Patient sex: F
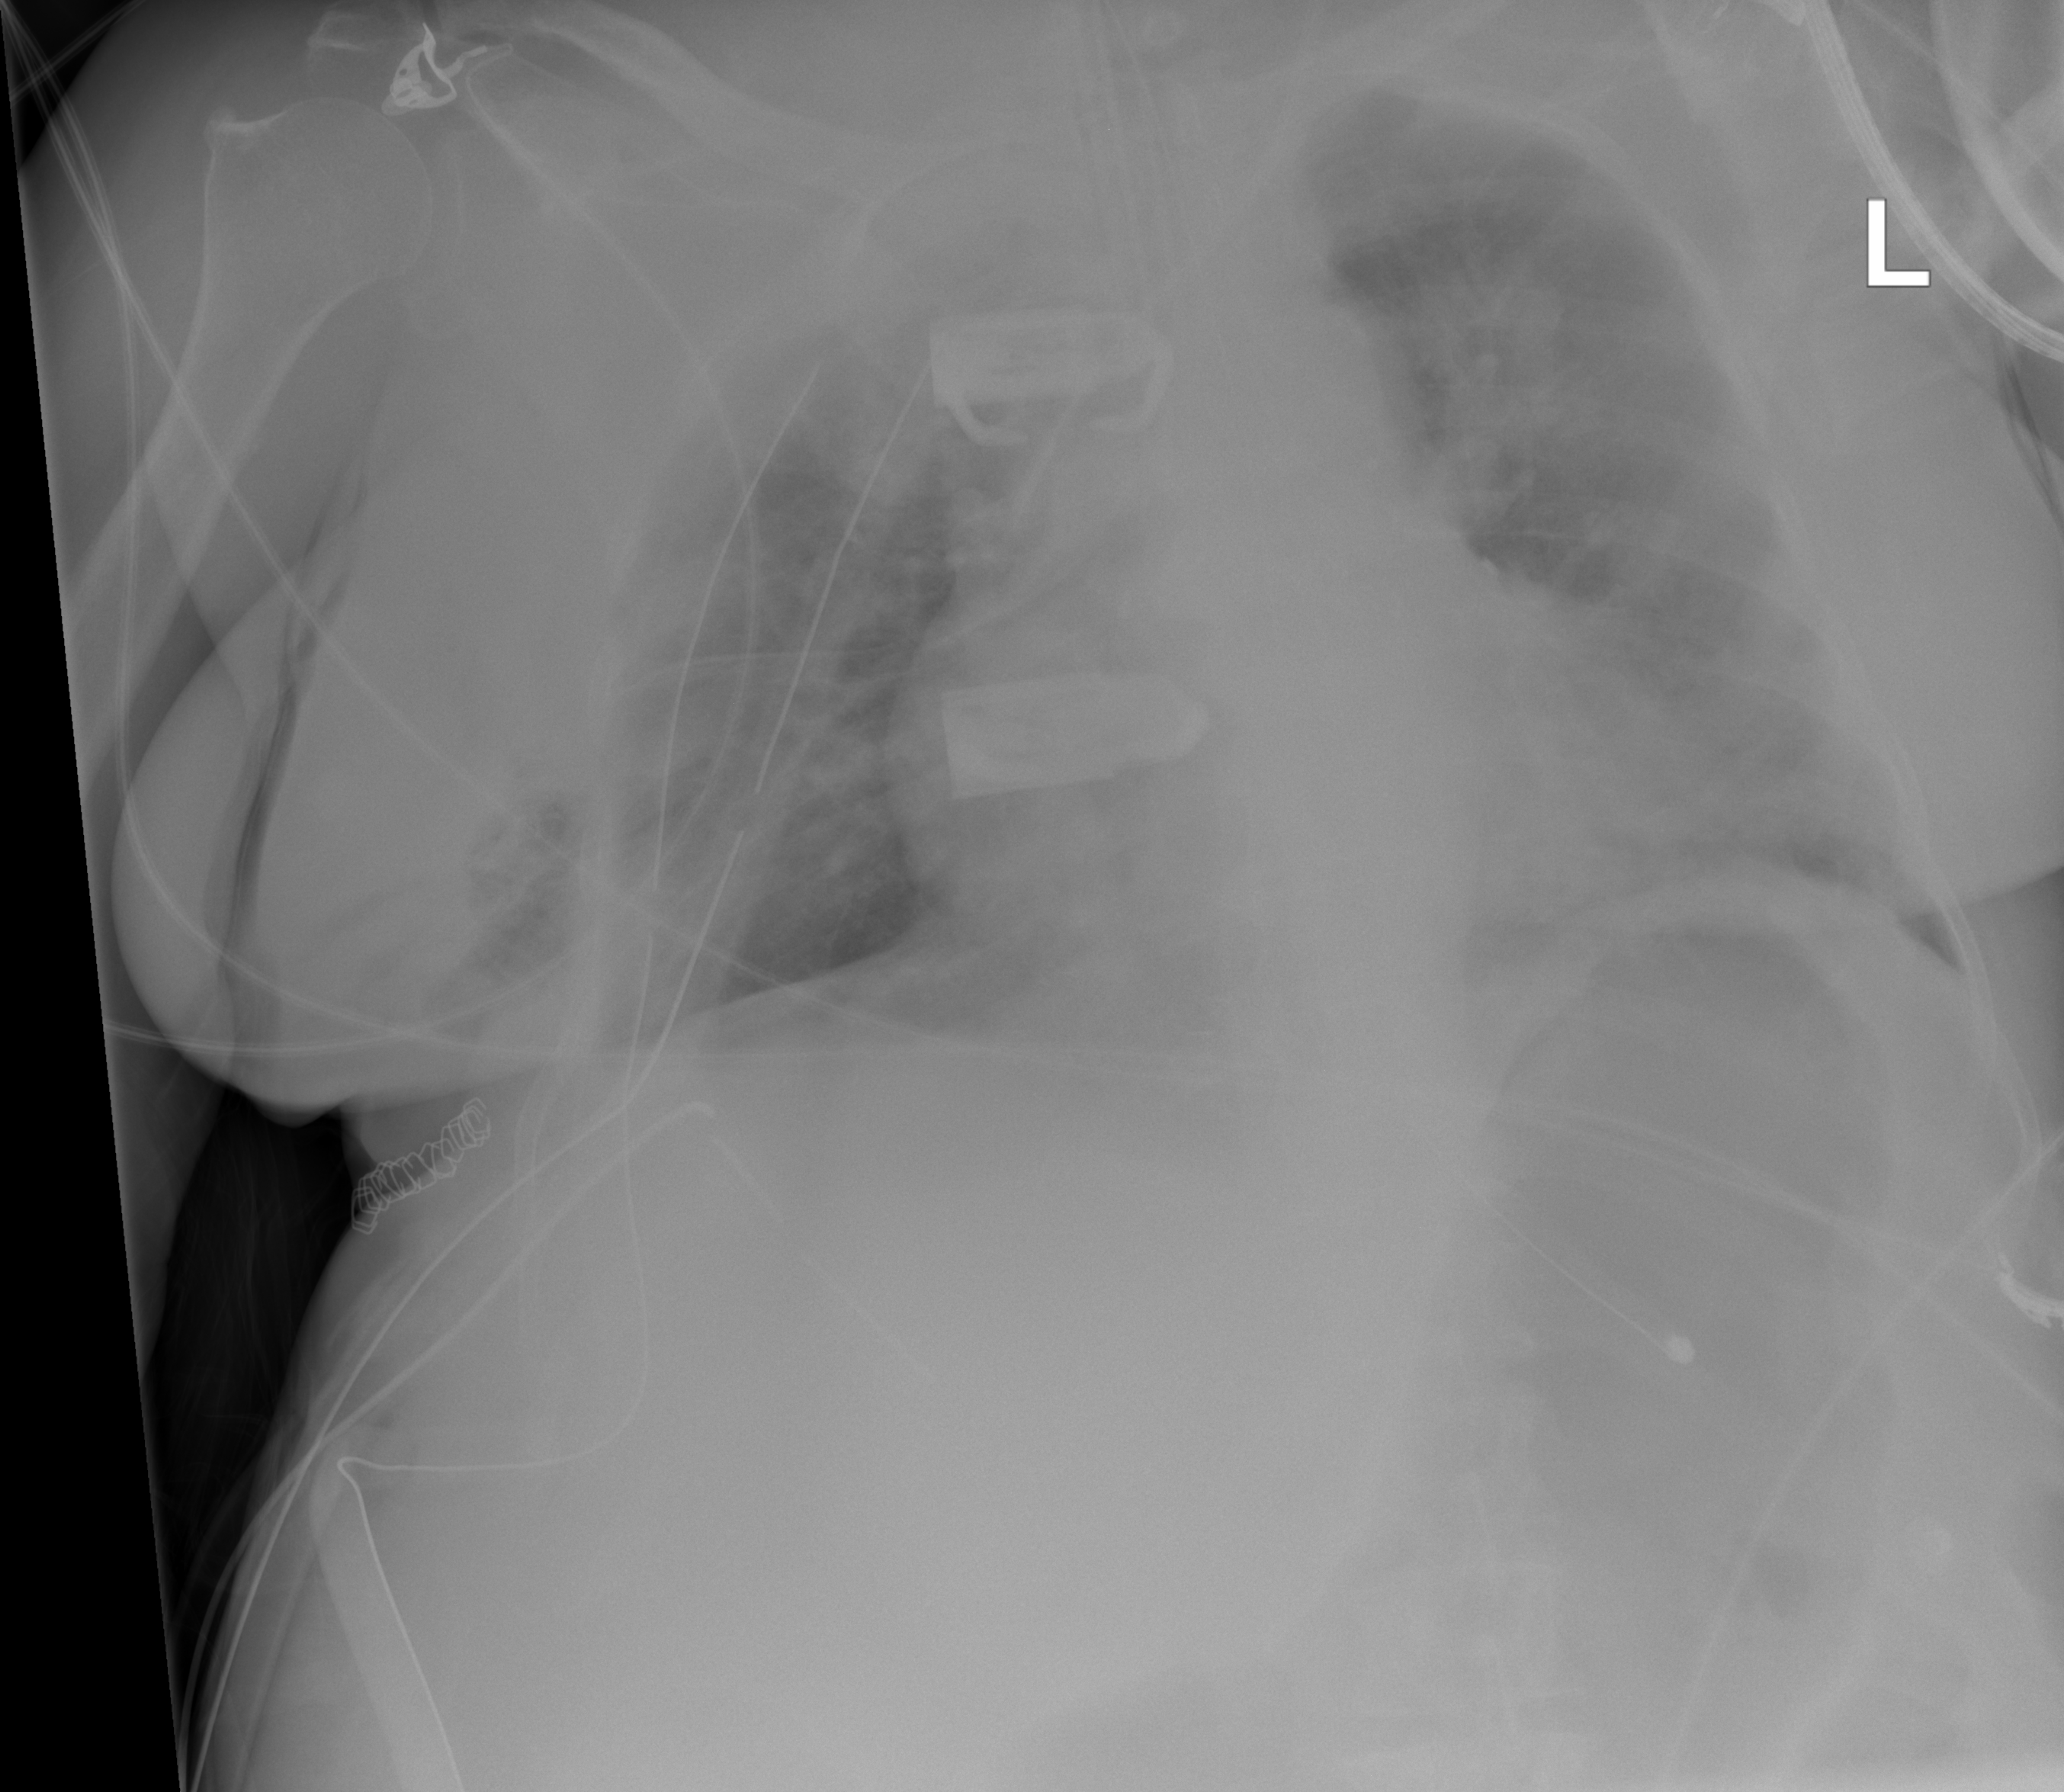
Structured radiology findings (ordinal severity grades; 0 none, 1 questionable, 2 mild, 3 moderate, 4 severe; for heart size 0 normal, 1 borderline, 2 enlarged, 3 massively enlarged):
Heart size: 2
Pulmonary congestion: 2
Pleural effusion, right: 2
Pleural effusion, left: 0
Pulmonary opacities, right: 2
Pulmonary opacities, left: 2
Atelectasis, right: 0
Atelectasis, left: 2